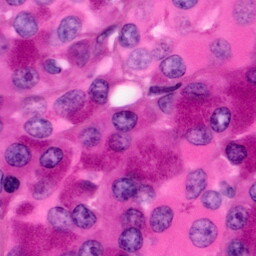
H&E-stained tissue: Pancreatic